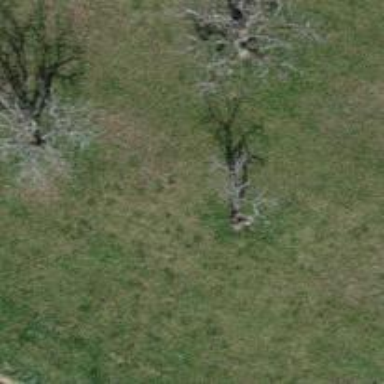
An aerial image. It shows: Deciduous tree with mixed leaves.